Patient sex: F
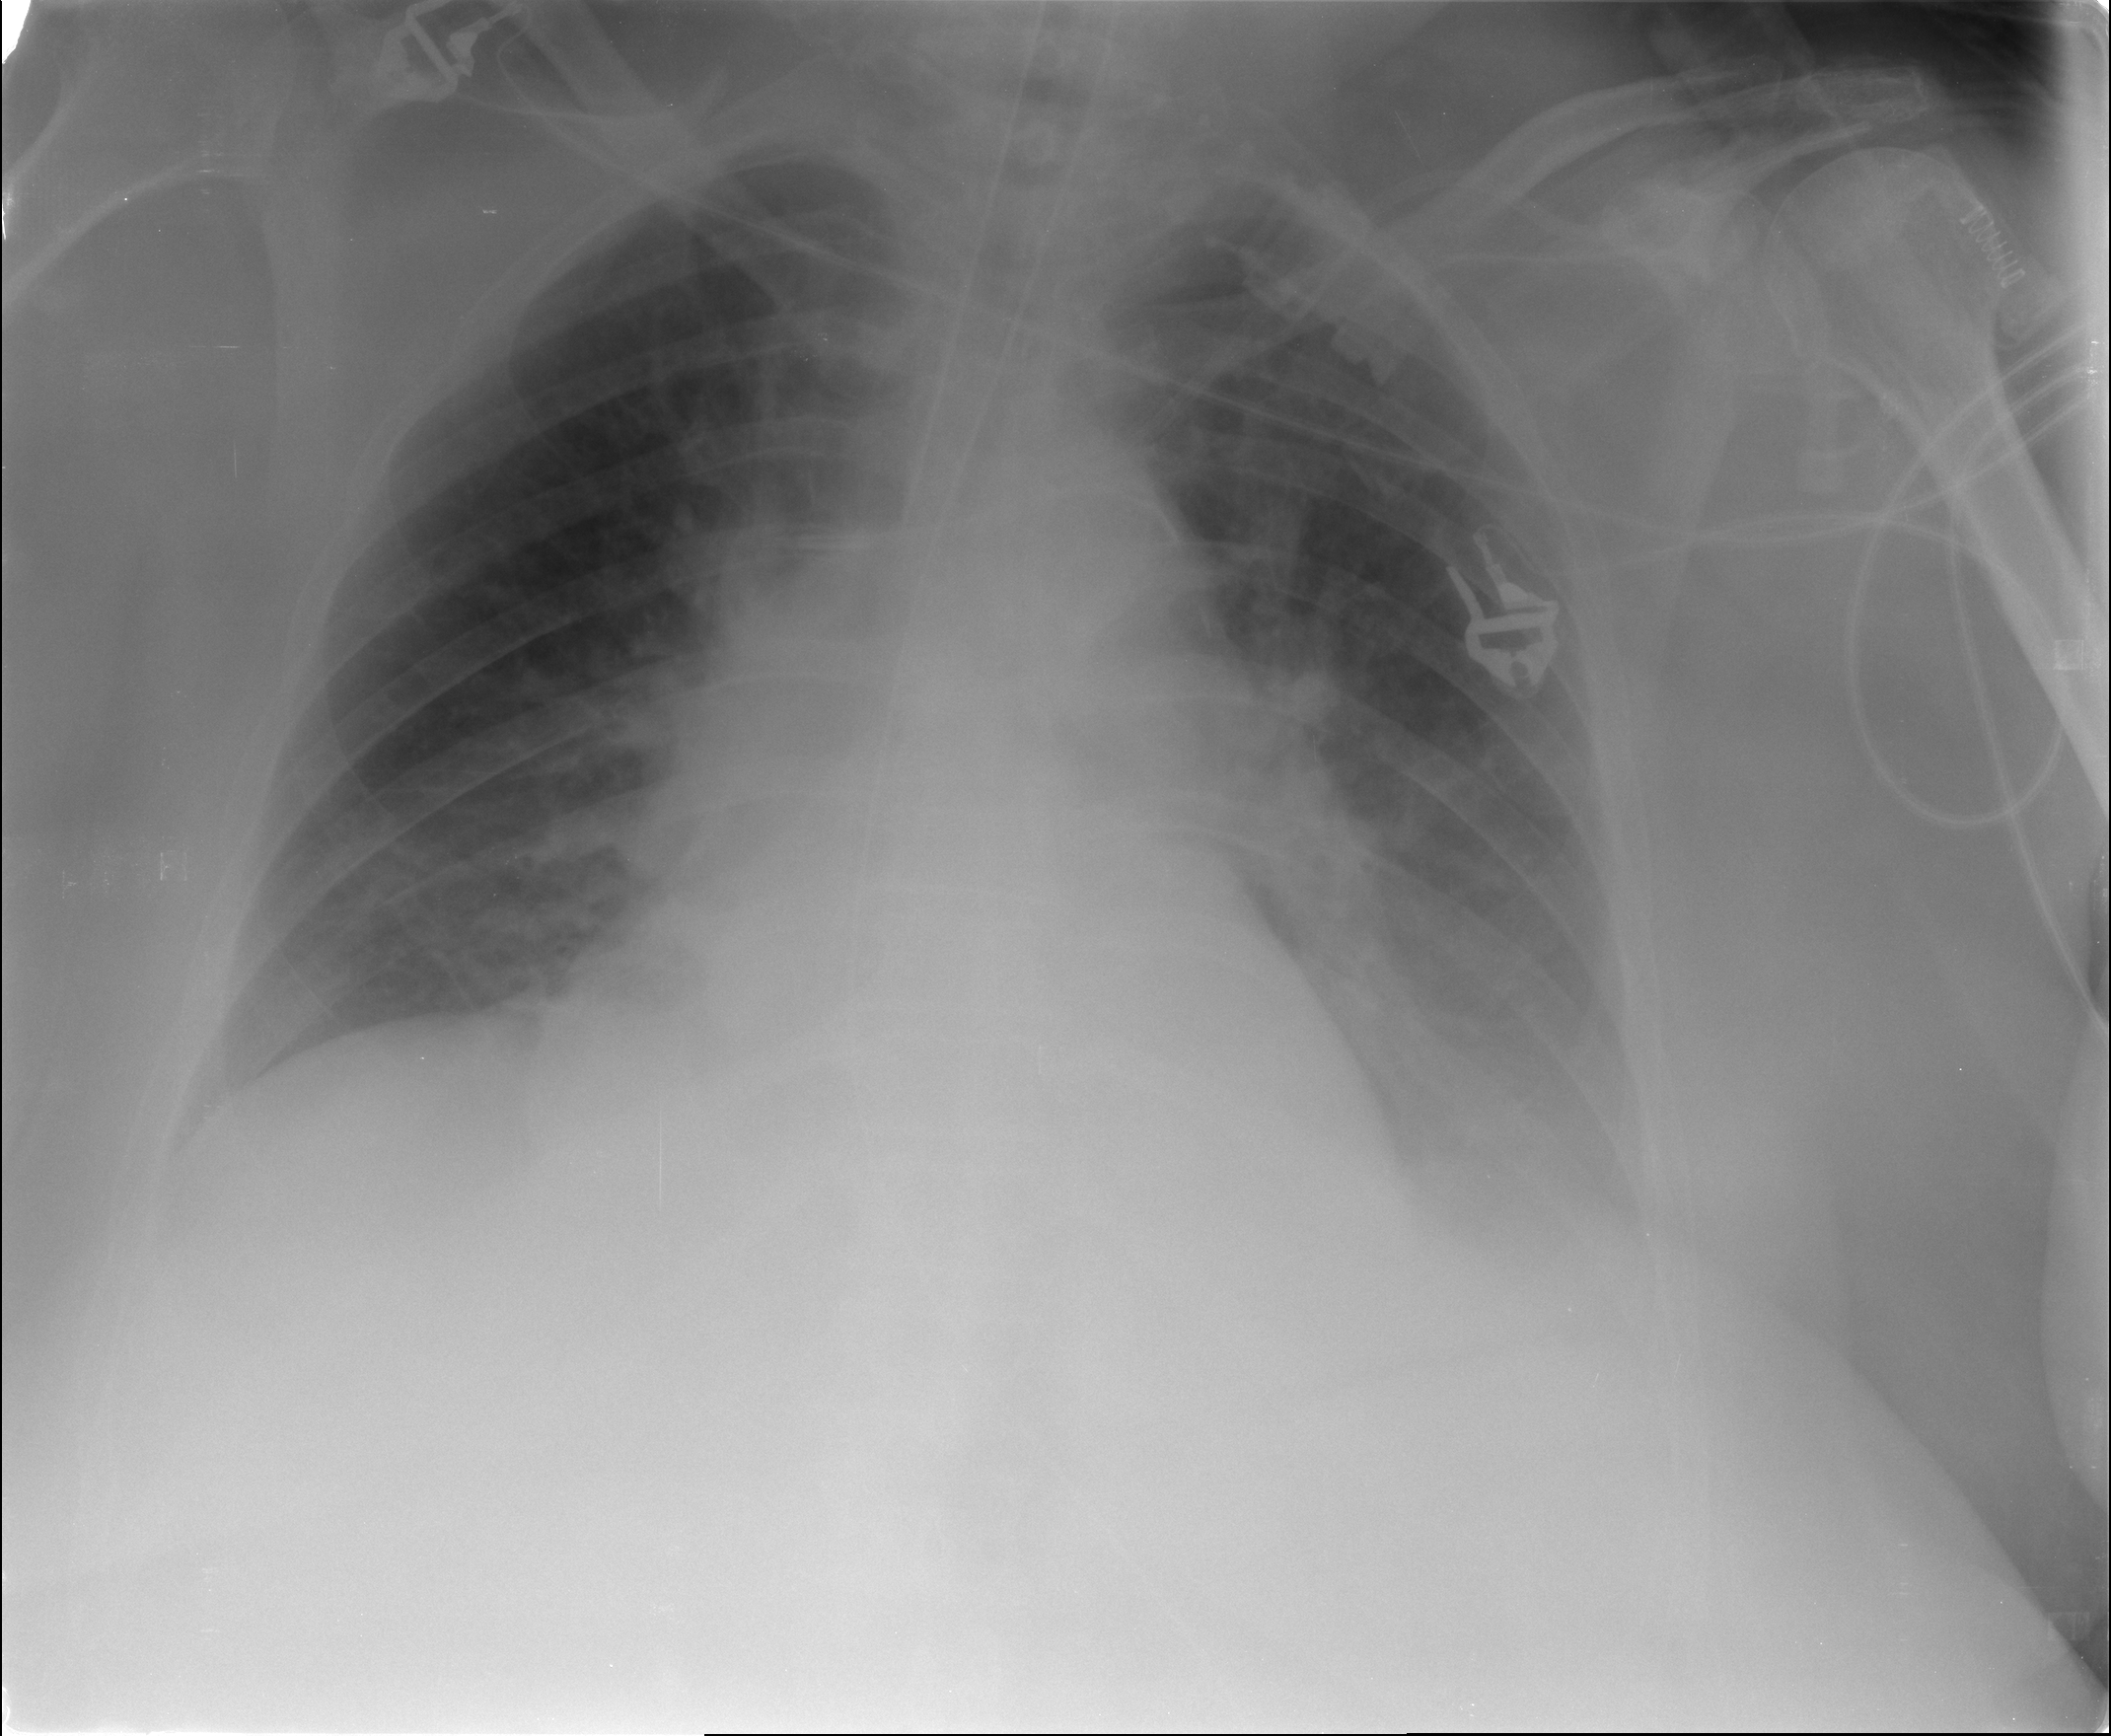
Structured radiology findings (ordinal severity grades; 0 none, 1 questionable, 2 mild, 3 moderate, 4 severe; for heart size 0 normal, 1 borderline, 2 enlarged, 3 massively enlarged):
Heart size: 2
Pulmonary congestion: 2
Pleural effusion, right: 0
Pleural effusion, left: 2
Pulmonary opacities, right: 2
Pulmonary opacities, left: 2
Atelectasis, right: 0
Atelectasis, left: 2